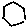
Label: hexagon